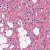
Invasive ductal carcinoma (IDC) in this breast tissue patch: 1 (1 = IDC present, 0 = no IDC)